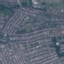
Label: Residential